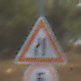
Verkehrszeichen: EinseitigVerengteFahrbahnLinks
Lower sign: Geschwindigkeit5
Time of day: MorningAfternoon
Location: Outdoor (Nature)
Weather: PartlyCloudy
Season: NotSpecified
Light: Natural